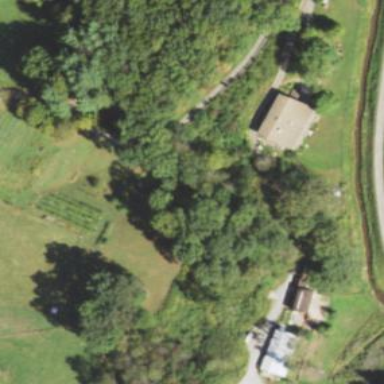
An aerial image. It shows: Farmyard area.